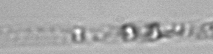
Label: Dactyliosolen_blavyanus